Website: lowes
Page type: review-order
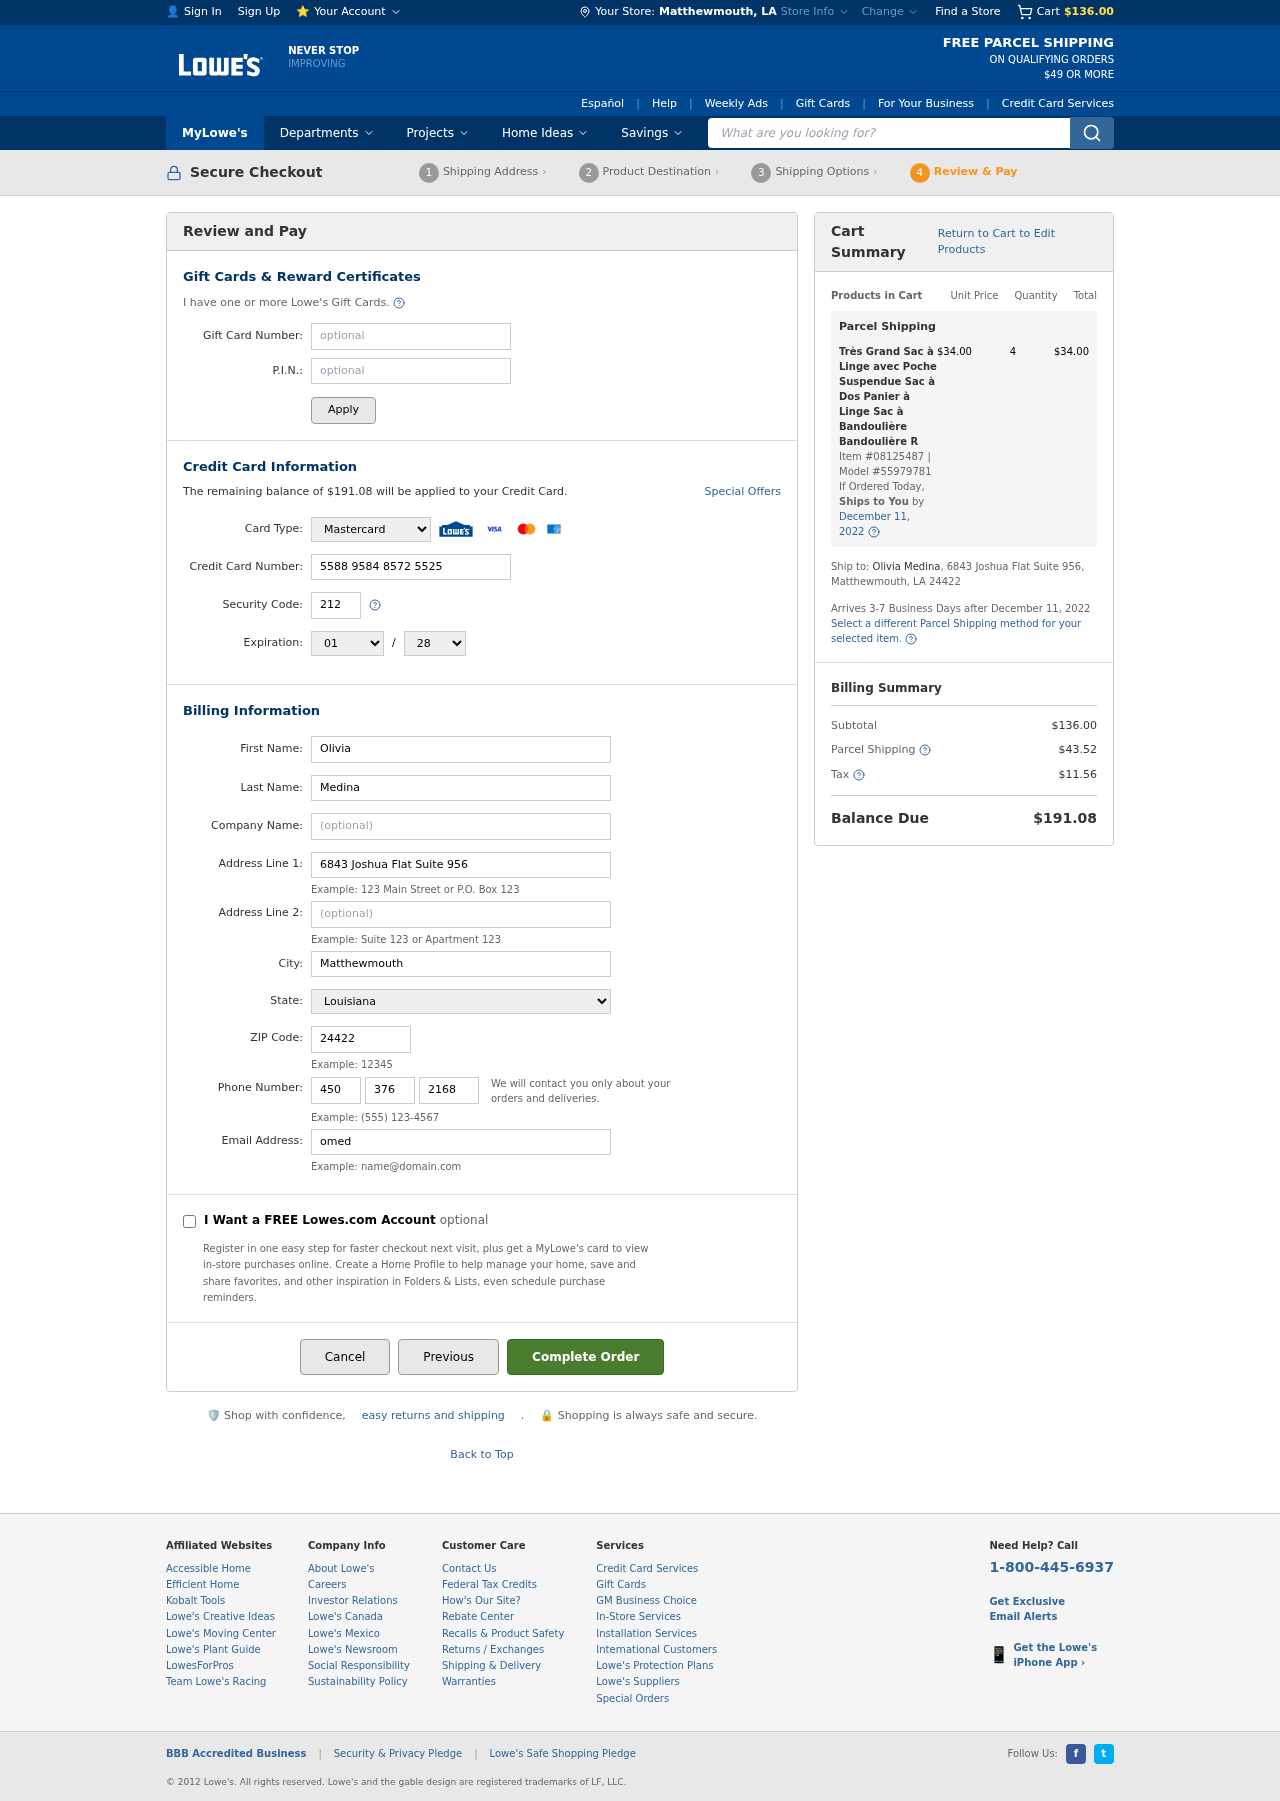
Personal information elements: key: PII_CARD_CVV
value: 212
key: PII_CARD_EXPIRY_MONTH
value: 01
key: PII_CARD_EXPIRY_YEAR
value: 28
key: PII_CARD_NUMBER
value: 5588 9584 8572 5525
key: PII_CARD_TYPE
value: Mastercard
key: PII_CITY
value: Matthewmouth
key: PII_CITY_STATE
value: Matthewmouth, LA
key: PII_EMAIL
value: omedina@yahoo.com
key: PII_FIRSTNAME
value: Olivia
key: PII_LASTNAME
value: Medina
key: PII_PHONE_AREA
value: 450
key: PII_PHONE_PREFIX
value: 376
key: PII_PHONE_SUFFIX
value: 2168
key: PII_POSTCODE
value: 24422
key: PII_STATE
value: Louisiana
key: PII_STREET
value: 6843 Joshua Flat Suite 956
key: PII_STREET2
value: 6843 Joshua Flat Suite 956
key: PII_FULLNAME2
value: Olivia Medina
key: PII_STATE_ABBR
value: LA
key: PII_POSTCODE_FULL
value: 24422
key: PII_CITY_STATE_ZIP
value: Matthewmouth, LA 24422
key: PII_POSTCODE_NUMERIC
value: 24422
Product elements: key: PRODUCT1_NAME
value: Très Grand Sac à Linge avec Poche Suspendue Sac à Dos Panier à Linge Sac à Bandoulière Bandoulière R
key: PRODUCT1_PRICE
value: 34
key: PRODUCT1_QUANTITY
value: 4
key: PRODUCT1_ITEM_NUMBER
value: Item #08125487
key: PRODUCT1_MODEL_NUMBER
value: Model #55979781
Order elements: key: ORDER_SUBTOTAL
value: $136.00
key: ORDER_BALANCE_DUE
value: $191.08
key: ORDER_SHIPPING_DATE
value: December 11, 2022
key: ORDER_ITEM_TOTAL
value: $34.00
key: ORDER_SHIPPING_DATE2
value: December 11, 2022
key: ORDER_SHIPPING_COST
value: $43.52
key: ORDER_TAX
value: $11.56
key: ORDER_TOTAL
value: $191.08
Search elements: key: HEADER_SEARCH
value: What are you looking for?